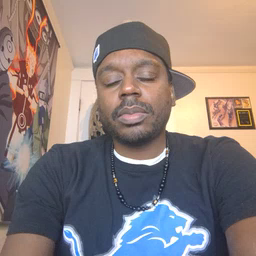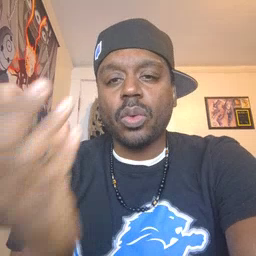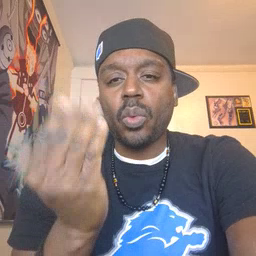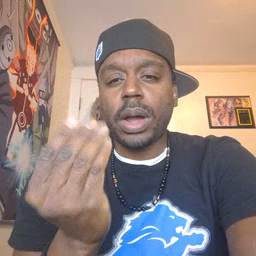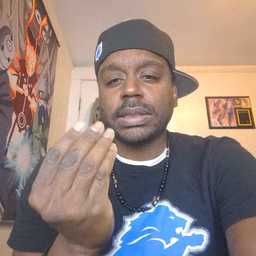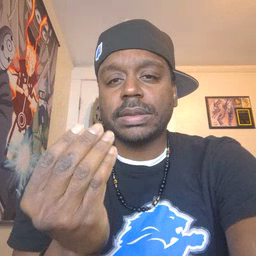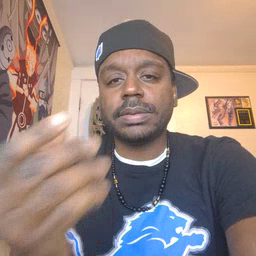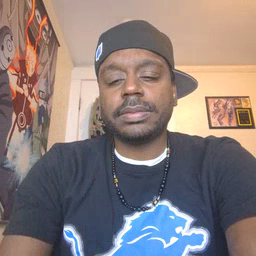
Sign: wet